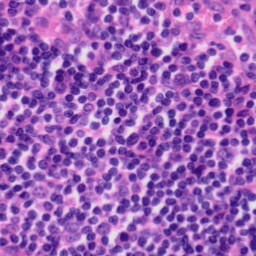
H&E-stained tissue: Tonsil